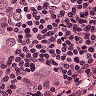
Metastatic tissue present: yes